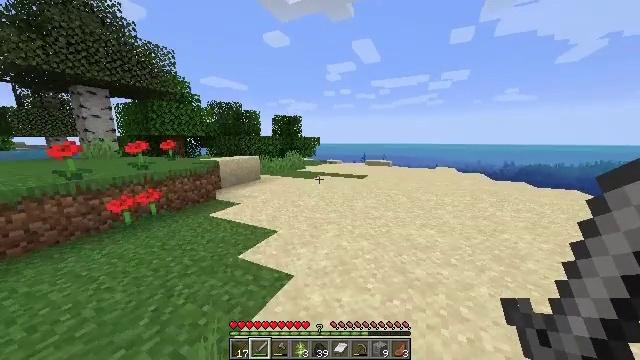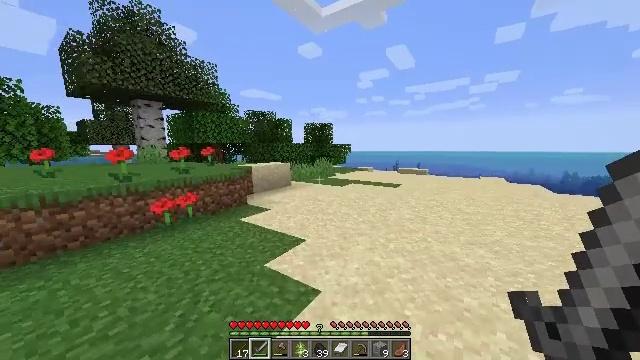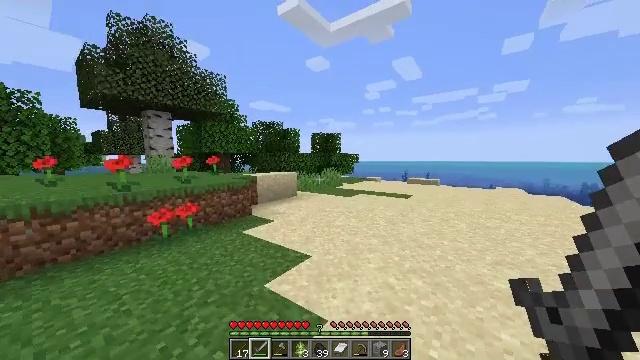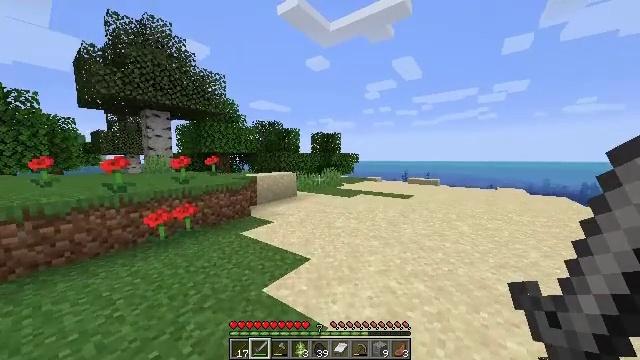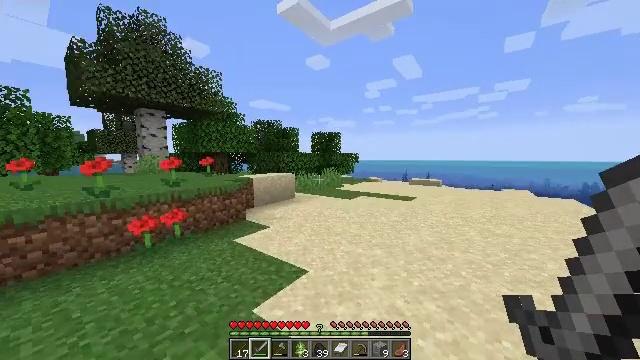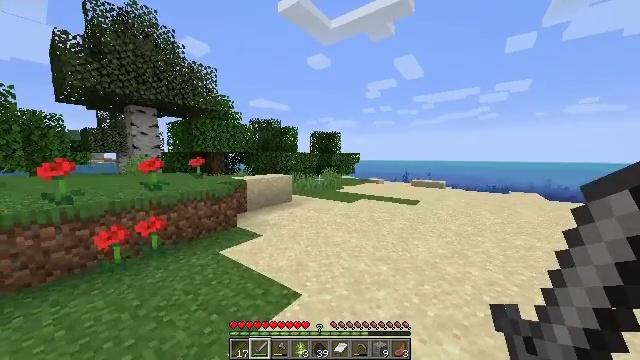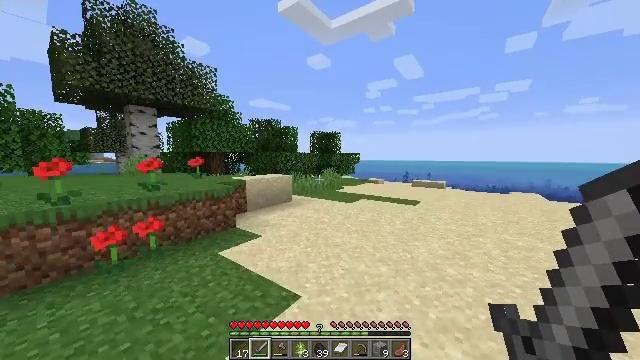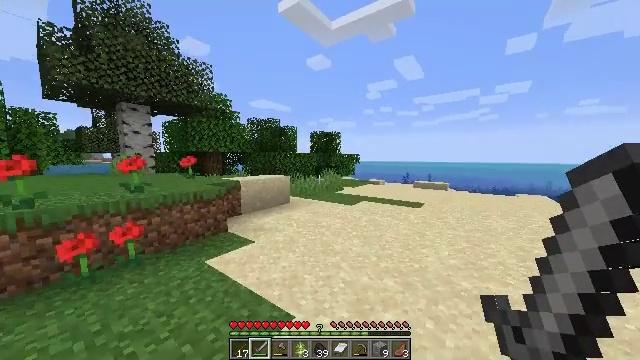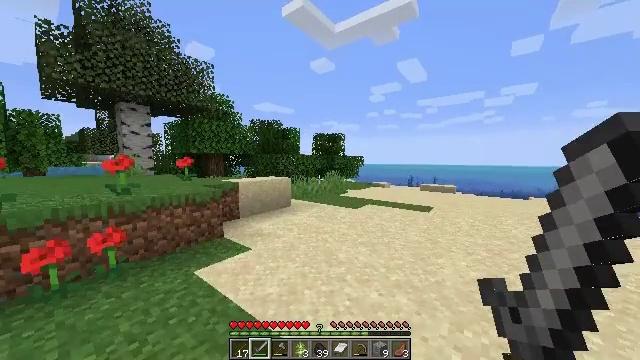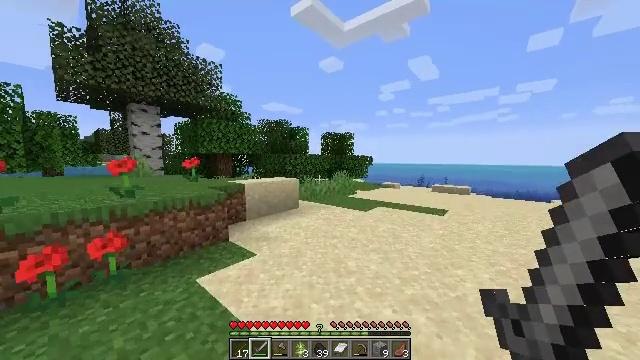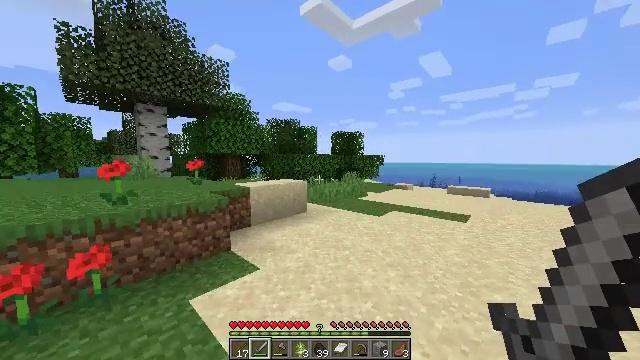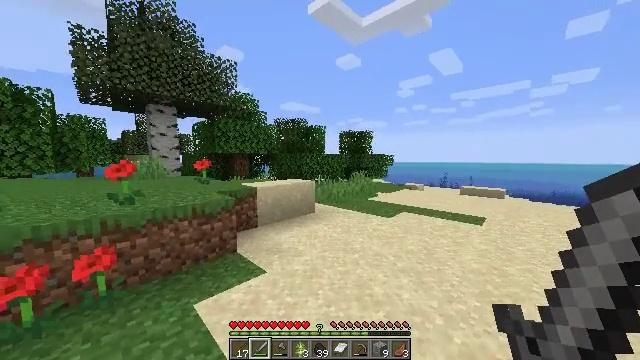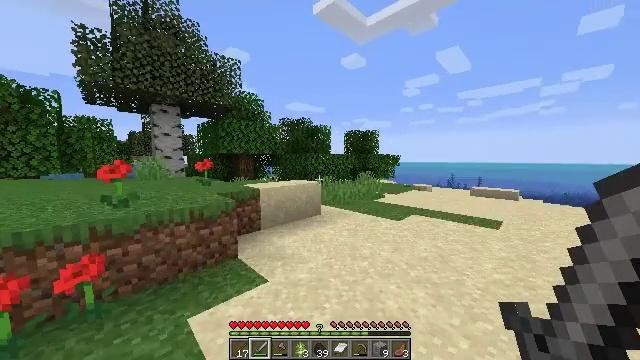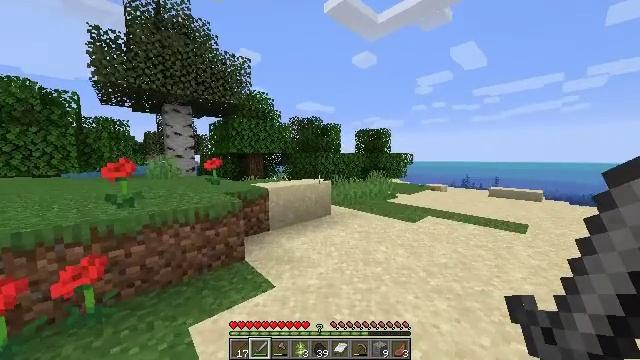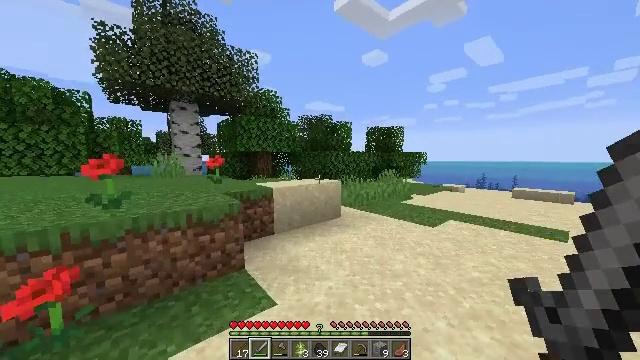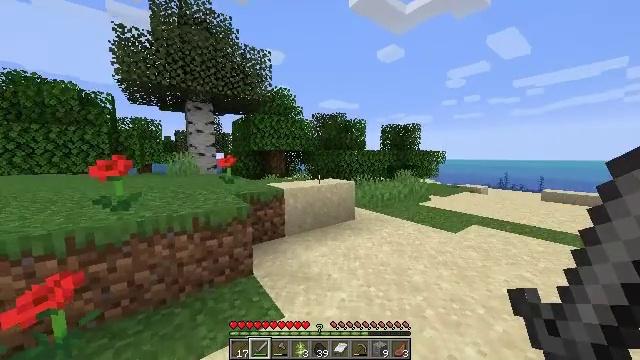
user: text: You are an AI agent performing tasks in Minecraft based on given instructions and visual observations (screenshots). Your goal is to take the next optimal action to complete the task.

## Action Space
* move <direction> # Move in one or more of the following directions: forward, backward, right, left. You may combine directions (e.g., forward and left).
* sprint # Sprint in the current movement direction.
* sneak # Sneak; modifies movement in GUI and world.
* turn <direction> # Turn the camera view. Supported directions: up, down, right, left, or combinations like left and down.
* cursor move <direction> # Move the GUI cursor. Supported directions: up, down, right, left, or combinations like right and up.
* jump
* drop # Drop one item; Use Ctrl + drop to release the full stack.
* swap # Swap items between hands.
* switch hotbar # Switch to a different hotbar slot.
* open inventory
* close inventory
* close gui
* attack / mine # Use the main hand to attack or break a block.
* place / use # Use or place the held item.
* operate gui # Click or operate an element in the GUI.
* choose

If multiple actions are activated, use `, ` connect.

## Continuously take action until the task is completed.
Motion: motion action
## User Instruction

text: Break the sugar cane.
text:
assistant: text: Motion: move forward, sprint, turn left and up
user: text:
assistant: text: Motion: move forward, sprint, turn left and up
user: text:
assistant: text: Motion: move forward, sprint
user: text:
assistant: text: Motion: move forward, sprint
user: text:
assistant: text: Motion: move forward, sprint
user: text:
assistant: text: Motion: move forward, sprint
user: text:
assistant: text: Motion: move forward, sprint
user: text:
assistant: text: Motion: move forward, sprint
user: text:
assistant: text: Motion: move forward, sprint, turn left
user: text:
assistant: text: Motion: move forward, sprint, turn left
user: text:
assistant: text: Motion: move forward, sprint, turn left
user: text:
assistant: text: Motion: move forward, sprint, turn left
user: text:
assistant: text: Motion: move forward, sprint, turn left
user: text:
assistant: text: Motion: move forward, sprint, turn left
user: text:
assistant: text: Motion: move forward, sprint, turn left
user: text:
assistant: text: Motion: move forward, sprint, turn left
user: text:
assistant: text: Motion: move forward, sprint, turn left
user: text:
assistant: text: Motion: move forward, sprint, turn left
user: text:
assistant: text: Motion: move forward, sprint, turn left
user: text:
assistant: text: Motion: move forward, sprint, jump
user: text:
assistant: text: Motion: move forward, sprint, turn left, jump
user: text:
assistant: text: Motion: move forward, sprint, jump
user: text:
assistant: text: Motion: move forward, sprint, jump
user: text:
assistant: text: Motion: move forward, sprint, turn left, jump
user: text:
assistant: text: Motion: move forward, sprint, turn left, jump
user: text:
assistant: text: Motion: move forward, sprint, turn left, jump
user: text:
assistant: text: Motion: move forward, sprint, turn left, jump
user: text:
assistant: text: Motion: move forward, sprint, turn left
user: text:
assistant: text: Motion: move forward, sprint, turn left
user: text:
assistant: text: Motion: move forward, sprint, turn left